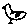
Label: bird